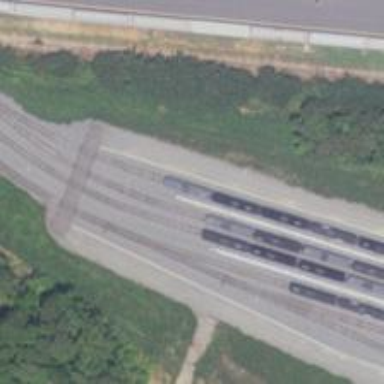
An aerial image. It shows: Loading rack for railway transport.